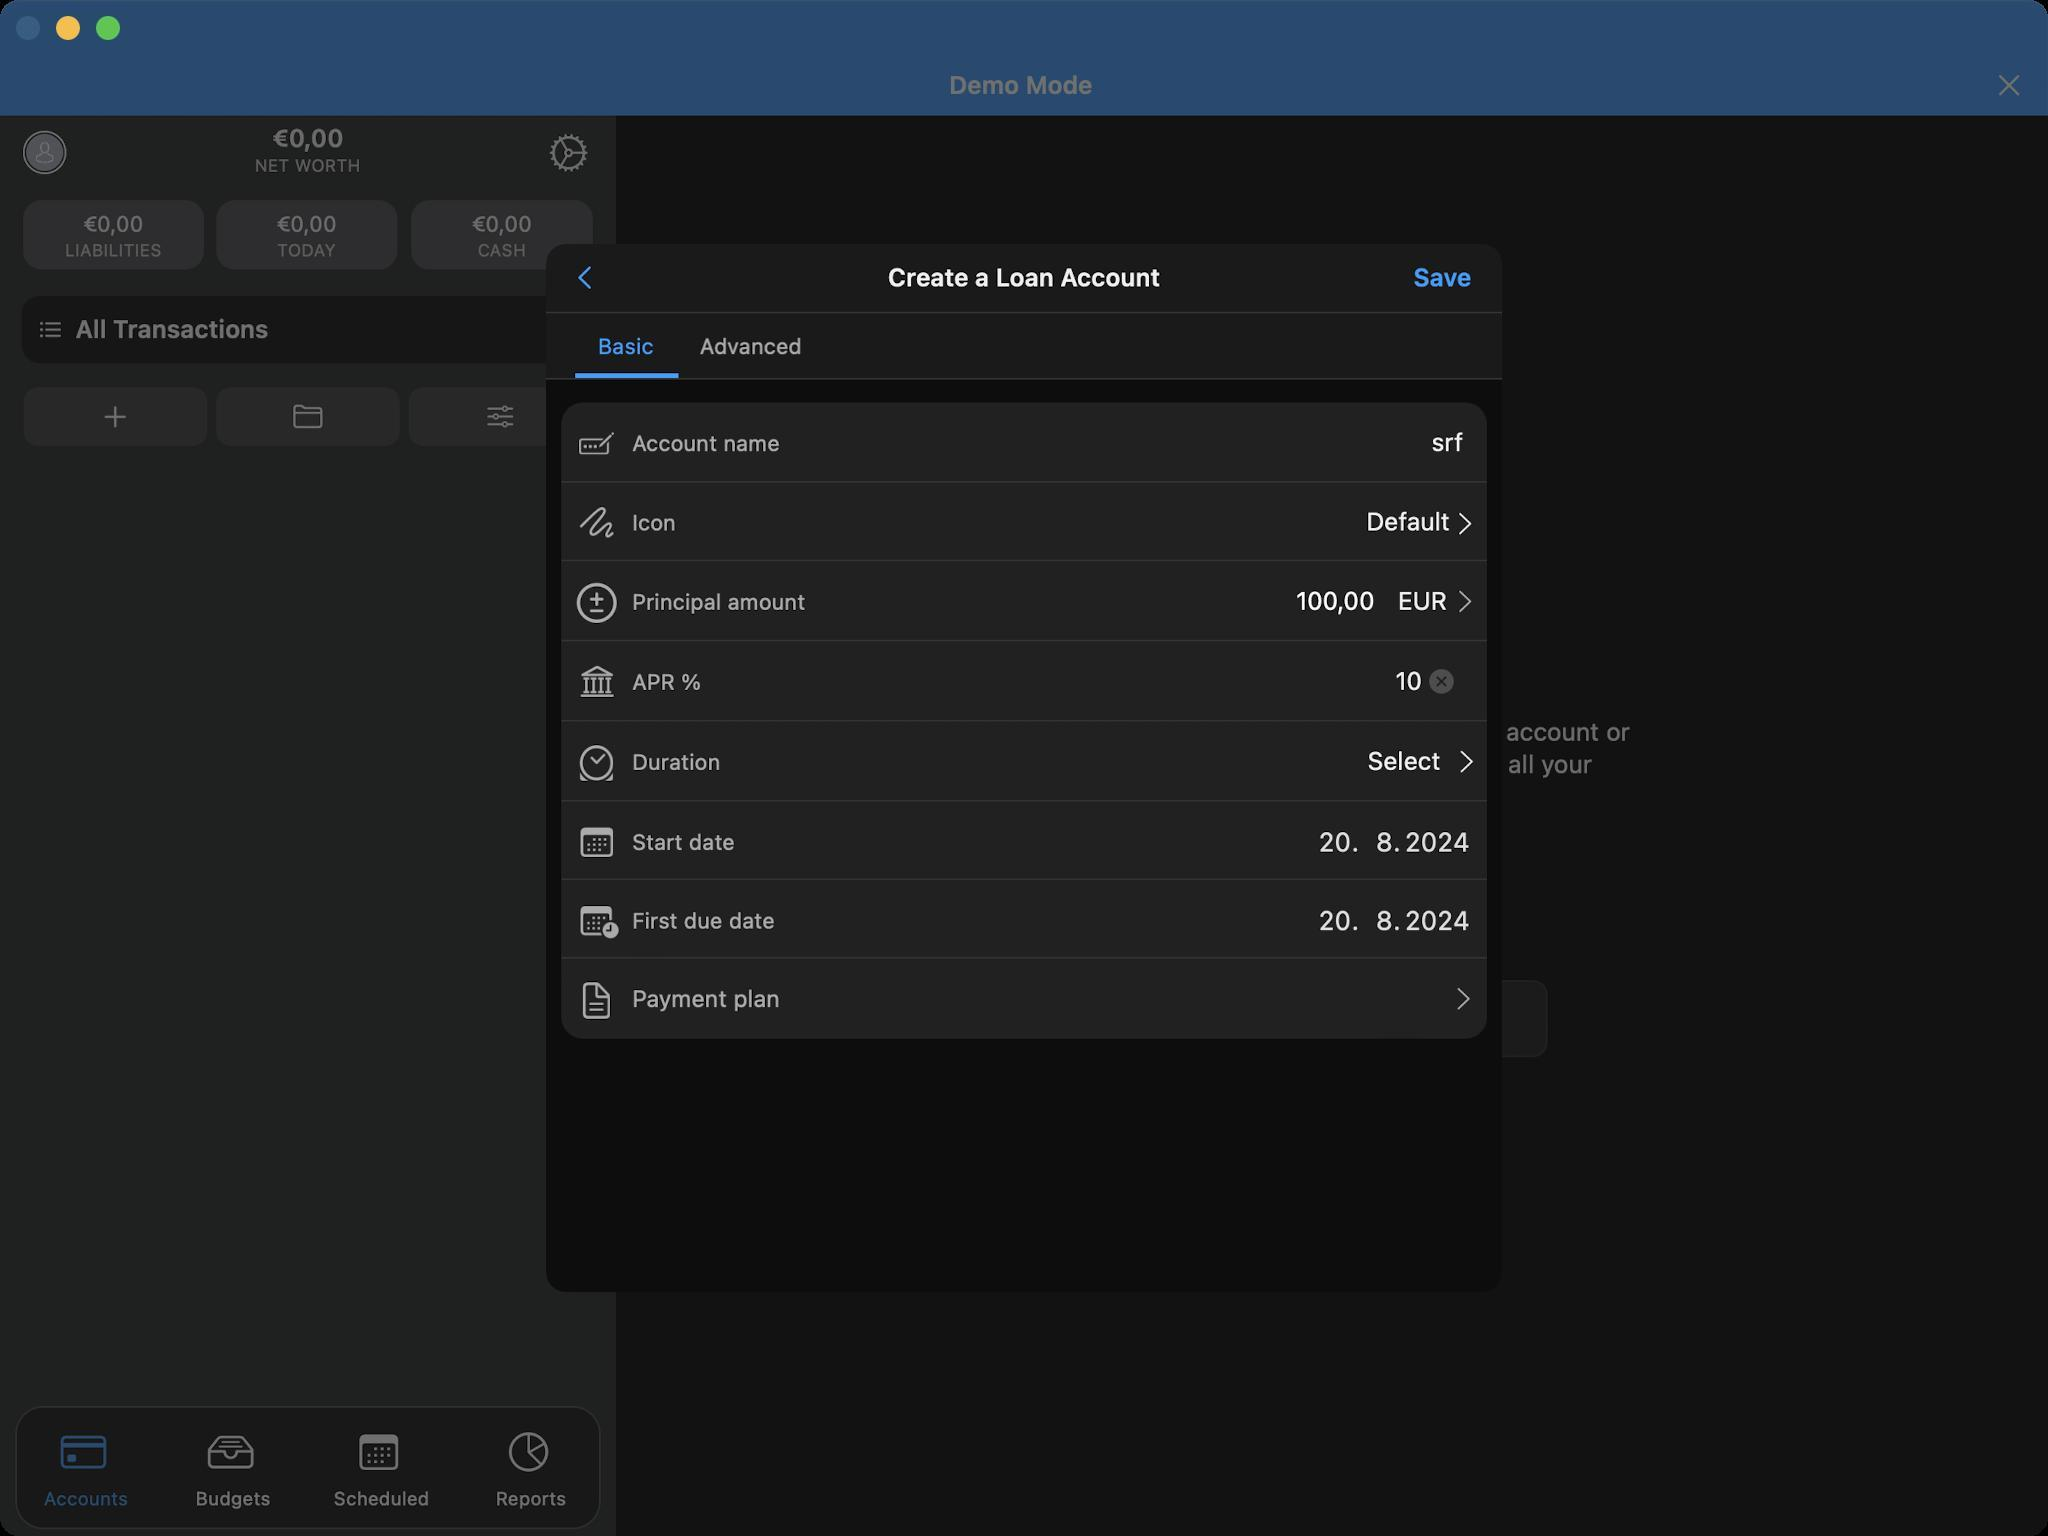
Accessibility tree:
{"name": "MoneyWiz", "role": "AXWindow", "description": null, "role_description": "standard window", "value": null, "position": "352.00;95.00", "size": "1024;768", "children": [{"name": null, "role": "AXGroup", "description": null, "role_description": "group", "value": null, "position": "0.00;0.00", "size": "1024;768", "children": [{"name": null, "role": "AXGroup", "description": null, "role_description": "group", "value": null, "position": "0.00;0.00", "size": "1024;768", "children": []}]}, {"name": null, "role": "AXButton", "description": null, "role_description": "close button", "value": null, "position": "7.00;6.00", "size": "14;16", "children": []}, {"name": null, "role": "AXButton", "description": null, "role_description": "zoom button", "value": null, "position": "47.00;6.00", "size": "14;16", "children": [{"name": null, "role": "AXGroup", "description": null, "role_description": "group", "value": null, "position": "47.00;6.00", "size": "14;16", "children": [{"name": null, "role": "AXGroup", "description": null, "role_description": "group", "value": null, "position": "47.00;6.00", "size": "14;16", "children": []}]}]}, {"name": null, "role": "AXButton", "description": null, "role_description": "minimize button", "value": null, "position": "27.00;6.00", "size": "14;16", "children": []}, {"name": null, "role": "AXSheet", "description": null, "role_description": "sheet", "value": null, "position": "273.00;122.00", "size": "478;524", "children": [{"name": null, "role": "AXGroup", "description": null, "role_description": "group", "value": null, "position": "273.00;122.00", "size": "478;524", "children": [{"name": null, "role": "AXGroup", "description": null, "role_description": "group", "value": null, "position": "273.00;122.00", "size": "478;524", "children": [{"name": null, "role": "AXGroup", "description": null, "role_description": "group", "value": null, "position": "273.00;122.00", "size": "478;524", "children": [{"name": null, "role": "AXGroup", "description": null, "role_description": "group", "value": null, "position": "273.00;122.00", "size": "478;524", "children": [{"name": null, "role": "AXButton", "description": "Back", "role_description": "button", "value": null, "position": "273.00;122.00", "size": "62;34", "children": []}, {"name": null, "role": "AXStaticText", "description": "Create a Loan Account", "role_description": "text", "value": null, "position": "350.00;122.00", "size": "324;34", "children": []}, {"name": null, "role": "AXButton", "description": "Done", "role_description": "button", "value": null, "position": "680.33;122.00", "size": "71;34", "children": []}, {"name": null, "role": "AXButton", "description": "Basic", "role_description": "button", "value": null, "position": "287.63;156.65", "size": "51;32", "children": []}, {"name": null, "role": "AXButton", "description": "Advanced", "role_description": "button", "value": null, "position": "338.57;156.65", "size": "74;32", "children": []}, {"name": null, "role": "AXStaticText", "description": "Account name", "role_description": "text", "value": null, "position": "316.12;201.31", "size": "170;40", "children": []}, {"name": null, "role": "AXTextField", "description": null, "role_description": "text field", "value": "srf", "position": "496.30;201.31", "size": "236;40", "children": []}, {"name": null, "role": "AXStaticText", "description": "Icon", "role_description": "text", "value": null, "position": "316.12;241.35", "size": "154;39", "children": []}, {"name": null, "role": "AXButton", "description": "Default", "role_description": "button", "value": null, "position": "498.23;241.35", "size": "227;39", "children": []}, {"name": null, "role": "AXGroup", "description": null, "role_description": "group", "value": null, "position": "280.70;280.62", "size": "463;40", "children": [{"name": null, "role": "AXButton", "description": "EUR", "role_description": "button", "value": null, "position": "698.81;280.62", "size": "45;40", "children": []}, {"name": null, "role": "AXStaticText", "description": "Principal amount", "role_description": "text", "value": null, "position": "316.12;280.62", "size": "87;40", "children": []}, {"name": null, "role": "AXTextField", "description": null, "role_description": "text field", "value": "100,00", "position": "403.13;280.62", "size": "285;40", "children": []}]}, {"name": null, "role": "AXStaticText", "description": "APR %", "role_description": "text", "value": null, "position": "316.12;320.66", "size": "170;40", "children": []}, {"name": null, "role": "AXTextField", "description": null, "role_description": "text field", "value": "10", "position": "496.30;320.66", "size": "236;40", "children": []}, {"name": null, "role": "AXButton", "description": "Clear text", "role_description": "button", "value": null, "position": "713.44;333.75", "size": "15;14", "children": []}, {"name": null, "role": "AXStaticText", "description": "Duration", "role_description": "text", "value": null, "position": "316.12;360.70", "size": "170;40", "children": []}, {"name": null, "role": "AXButton", "description": "Select", "role_description": "button", "value": null, "position": "508.62;360.70", "size": "212;40", "children": []}, {"name": null, "role": "AXStaticText", "description": "Start date", "role_description": "text", "value": null, "position": "316.12;400.74", "size": "52;40", "children": []}, {"name": null, "role": "AXGroup", "description": null, "role_description": "group", "value": null, "position": "658.77;413.06", "size": "76;15", "children": [{"name": null, "role": "AXPopUpButton", "description": "20. August 2024", "role_description": "date time area", "value": null, "position": "658.77;413.06", "size": "76;15", "children": []}]}, {"name": null, "role": "AXStaticText", "description": "First due date", "role_description": "text", "value": null, "position": "316.12;440.01", "size": "72;40", "children": []}, {"name": null, "role": "AXGroup", "description": null, "role_description": "group", "value": null, "position": "658.77;452.33", "size": "76;15", "children": [{"name": null, "role": "AXPopUpButton", "description": "20. August 2024", "role_description": "date time area", "value": null, "position": "658.77;452.33", "size": "76;15", "children": []}]}, {"name": null, "role": "AXStaticText", "description": "Payment plan", "role_description": "text", "value": null, "position": "316.12;479.28", "size": "379;40", "children": []}, {"name": null, "role": "AXButton", "description": "Forward", "role_description": "button", "value": null, "position": "348.08;479.28", "size": "388;40", "children": []}]}]}]}]}]}]}